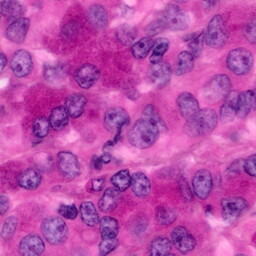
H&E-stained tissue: Pancreatic